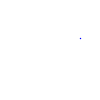
Particle: proton